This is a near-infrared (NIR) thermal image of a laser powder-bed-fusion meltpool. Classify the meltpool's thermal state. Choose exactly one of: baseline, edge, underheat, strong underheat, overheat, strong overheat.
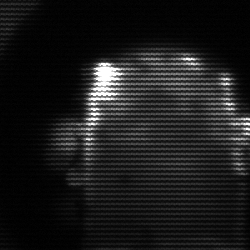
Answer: baseline